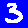
Digit: 3